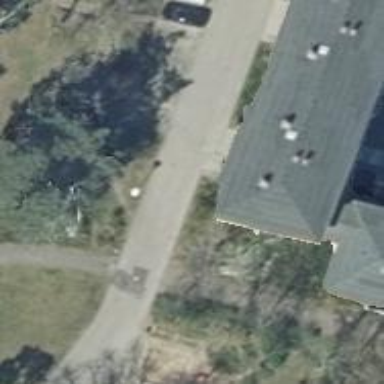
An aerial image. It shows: Paved road in living street.